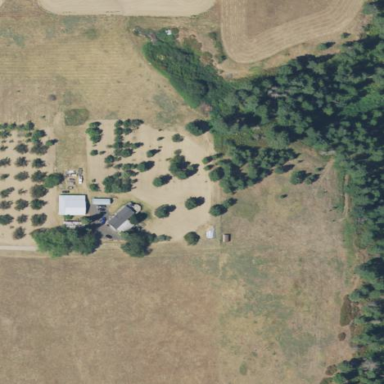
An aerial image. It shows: Orchard.